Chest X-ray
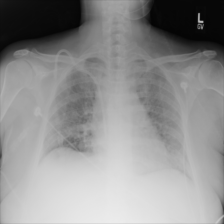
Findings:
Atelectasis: positive
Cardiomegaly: negative
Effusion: negative
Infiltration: positive
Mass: negative
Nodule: negative
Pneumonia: negative
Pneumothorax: negative
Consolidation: negative
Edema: negative
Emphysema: negative
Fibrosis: negative
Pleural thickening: negative
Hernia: negative